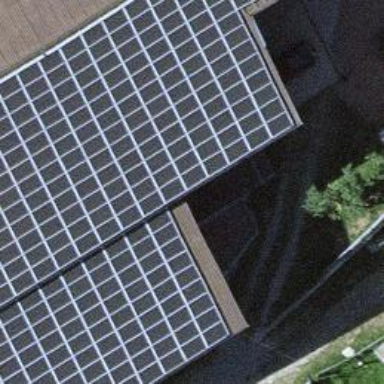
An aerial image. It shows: Solar photovoltaic panel generator.